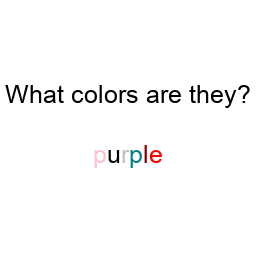
Color: pink, black, silver, teal, maroon, red
Color name shown: purple
Background color: white
Question text color: black